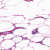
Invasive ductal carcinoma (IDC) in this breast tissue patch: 0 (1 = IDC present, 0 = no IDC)